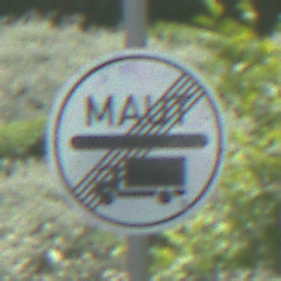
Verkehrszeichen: EndeMautpflicht
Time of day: Midday
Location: Outdoor (Nature)
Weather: PartlyCloudy
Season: NotSpecified
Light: Natural